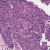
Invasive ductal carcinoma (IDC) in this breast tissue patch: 1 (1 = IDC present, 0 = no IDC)